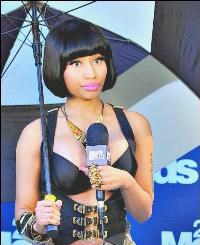
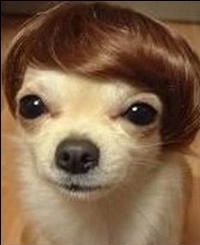
Blend attribute: Hair Style
Blending difficulty: High
Creative potential: High